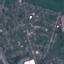
Land use / land cover class: Residential